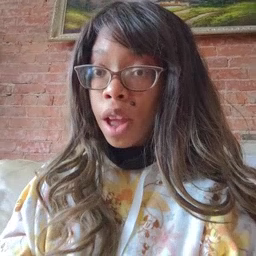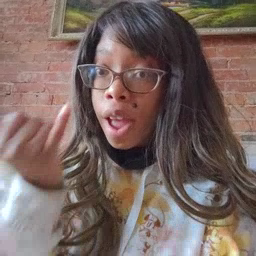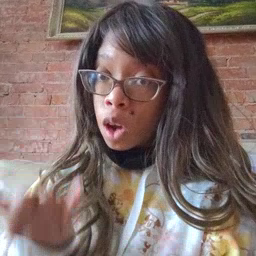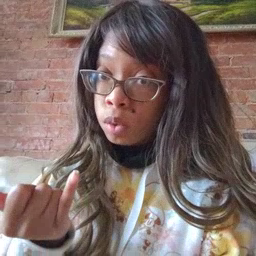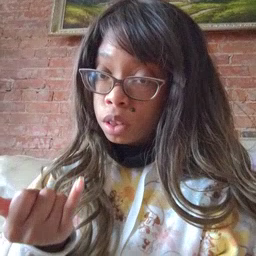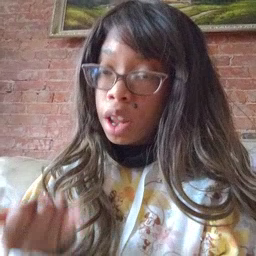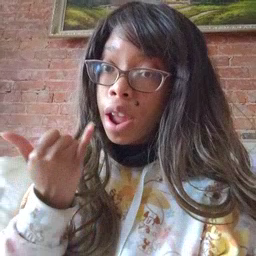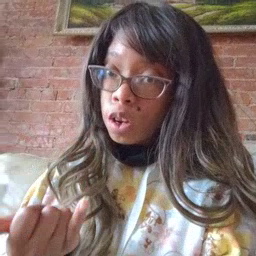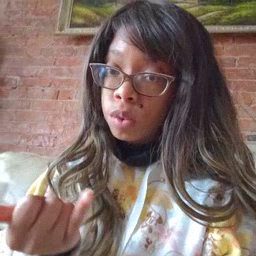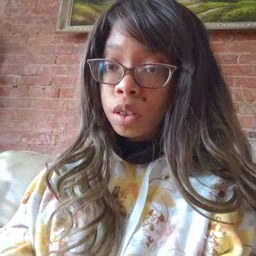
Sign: now